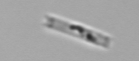
Label: Cerataulina_pelagica